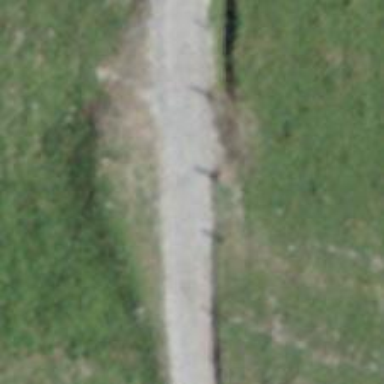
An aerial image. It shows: Gravel track with grade 2 tracktype. The trail visibility is excellent.